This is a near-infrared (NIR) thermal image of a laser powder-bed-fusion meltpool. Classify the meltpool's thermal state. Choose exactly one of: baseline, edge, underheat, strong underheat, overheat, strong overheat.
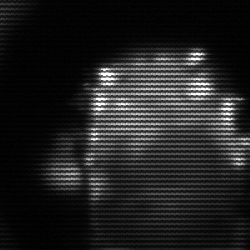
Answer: baseline